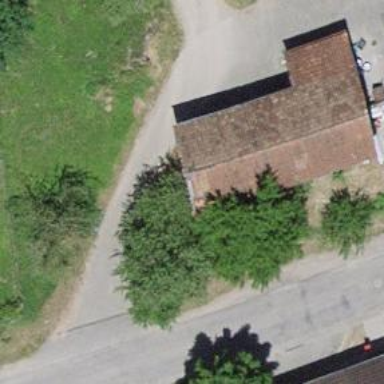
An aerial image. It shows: Barn.